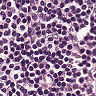
Metastatic tissue present: no